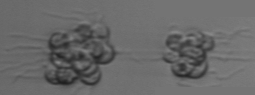
Label: Leptocylindrus_mediterraneus